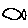
Label: fish